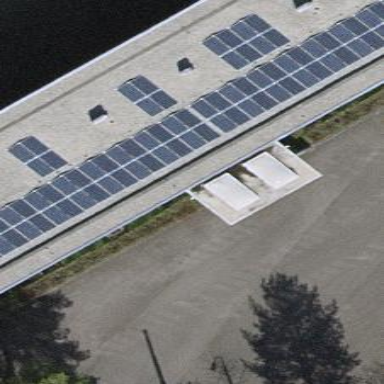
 consisting of solar photovoltaic panels."